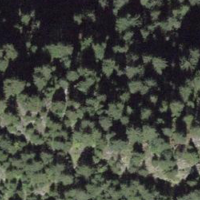
EUNIS habitat code: 43
Species observed at this site:
Lasiommata maera
Nucifraga caryocatactes
Gomphocerippus rufus
Aglais urticae
Lophophanes cristatus
Chorthippus biguttulus